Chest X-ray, AP view. Patient: 39 years old, sex M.
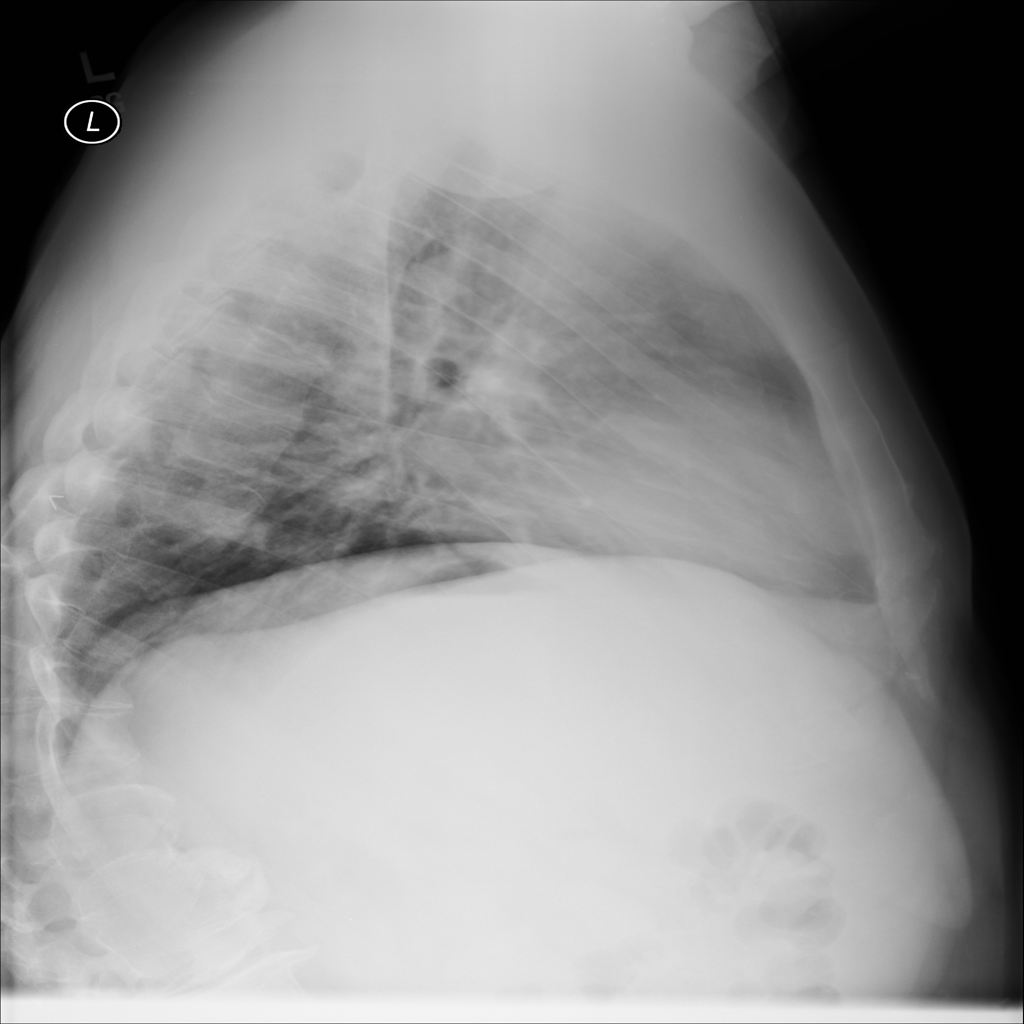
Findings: No Finding